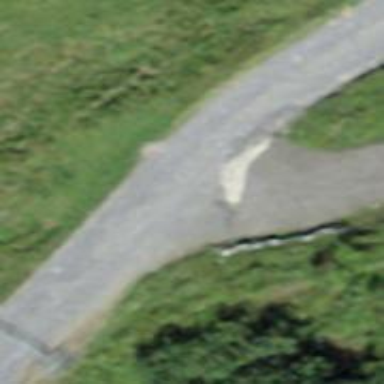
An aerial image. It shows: Gravel track categorized as grade2 with downhill piste type.